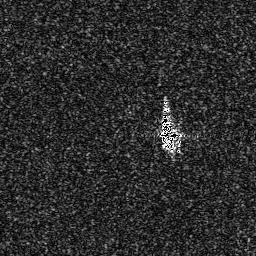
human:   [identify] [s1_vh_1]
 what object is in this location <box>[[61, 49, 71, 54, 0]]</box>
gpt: <ref>1 small ship at the center</ref>